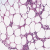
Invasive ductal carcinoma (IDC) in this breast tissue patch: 0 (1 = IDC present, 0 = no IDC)